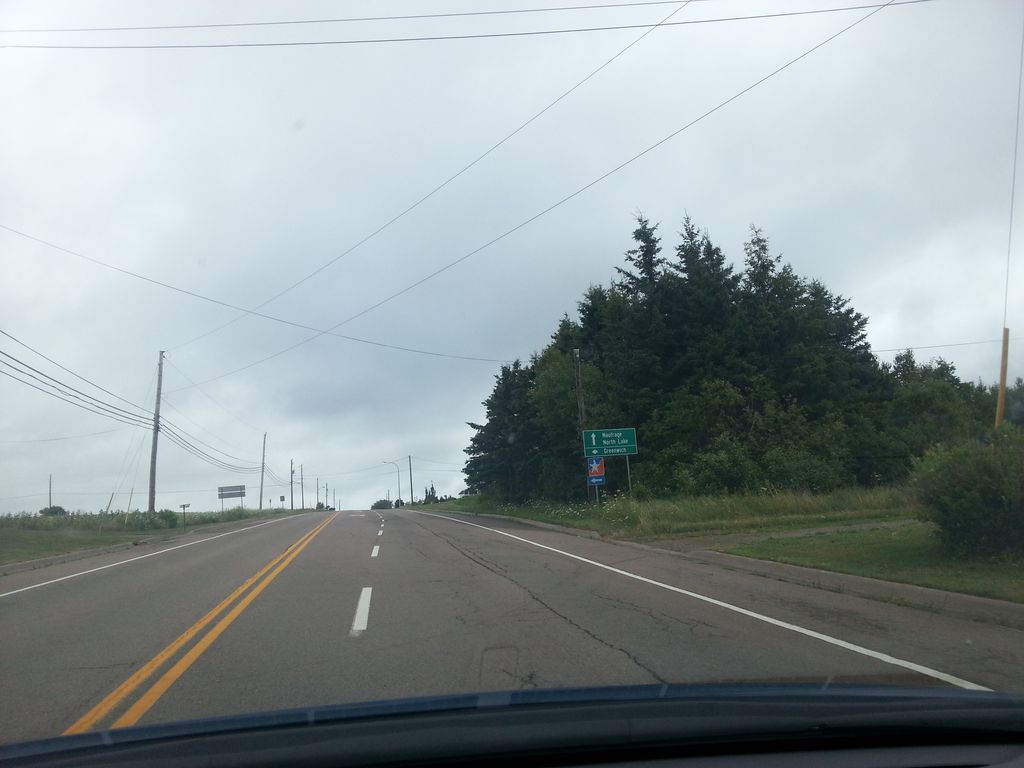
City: charlottetown